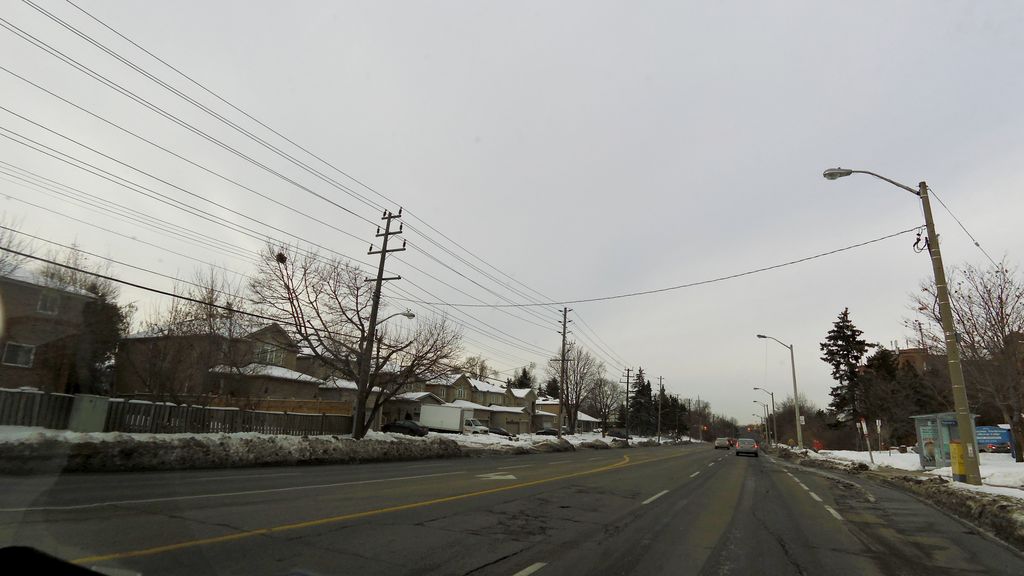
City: toronto